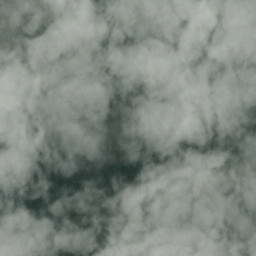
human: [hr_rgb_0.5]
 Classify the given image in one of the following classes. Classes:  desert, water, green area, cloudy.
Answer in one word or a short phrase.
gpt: cloudy